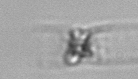
Label: Dactyliosolen_blavyanus